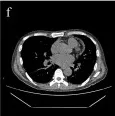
Chest CT findings of case 2. (E, F) For the 10th-day performance: bilateral lung texture enhancement, bilateral lung parenchyma diffuse mist shadow, bilateral lung (see multiple flocculents), and cord-like density increased shadow.
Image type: radiology (ct)